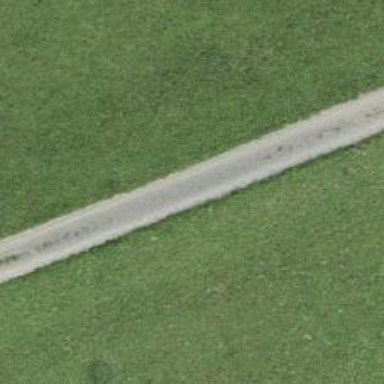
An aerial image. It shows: Service road with grade 1 tracktype.